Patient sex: M
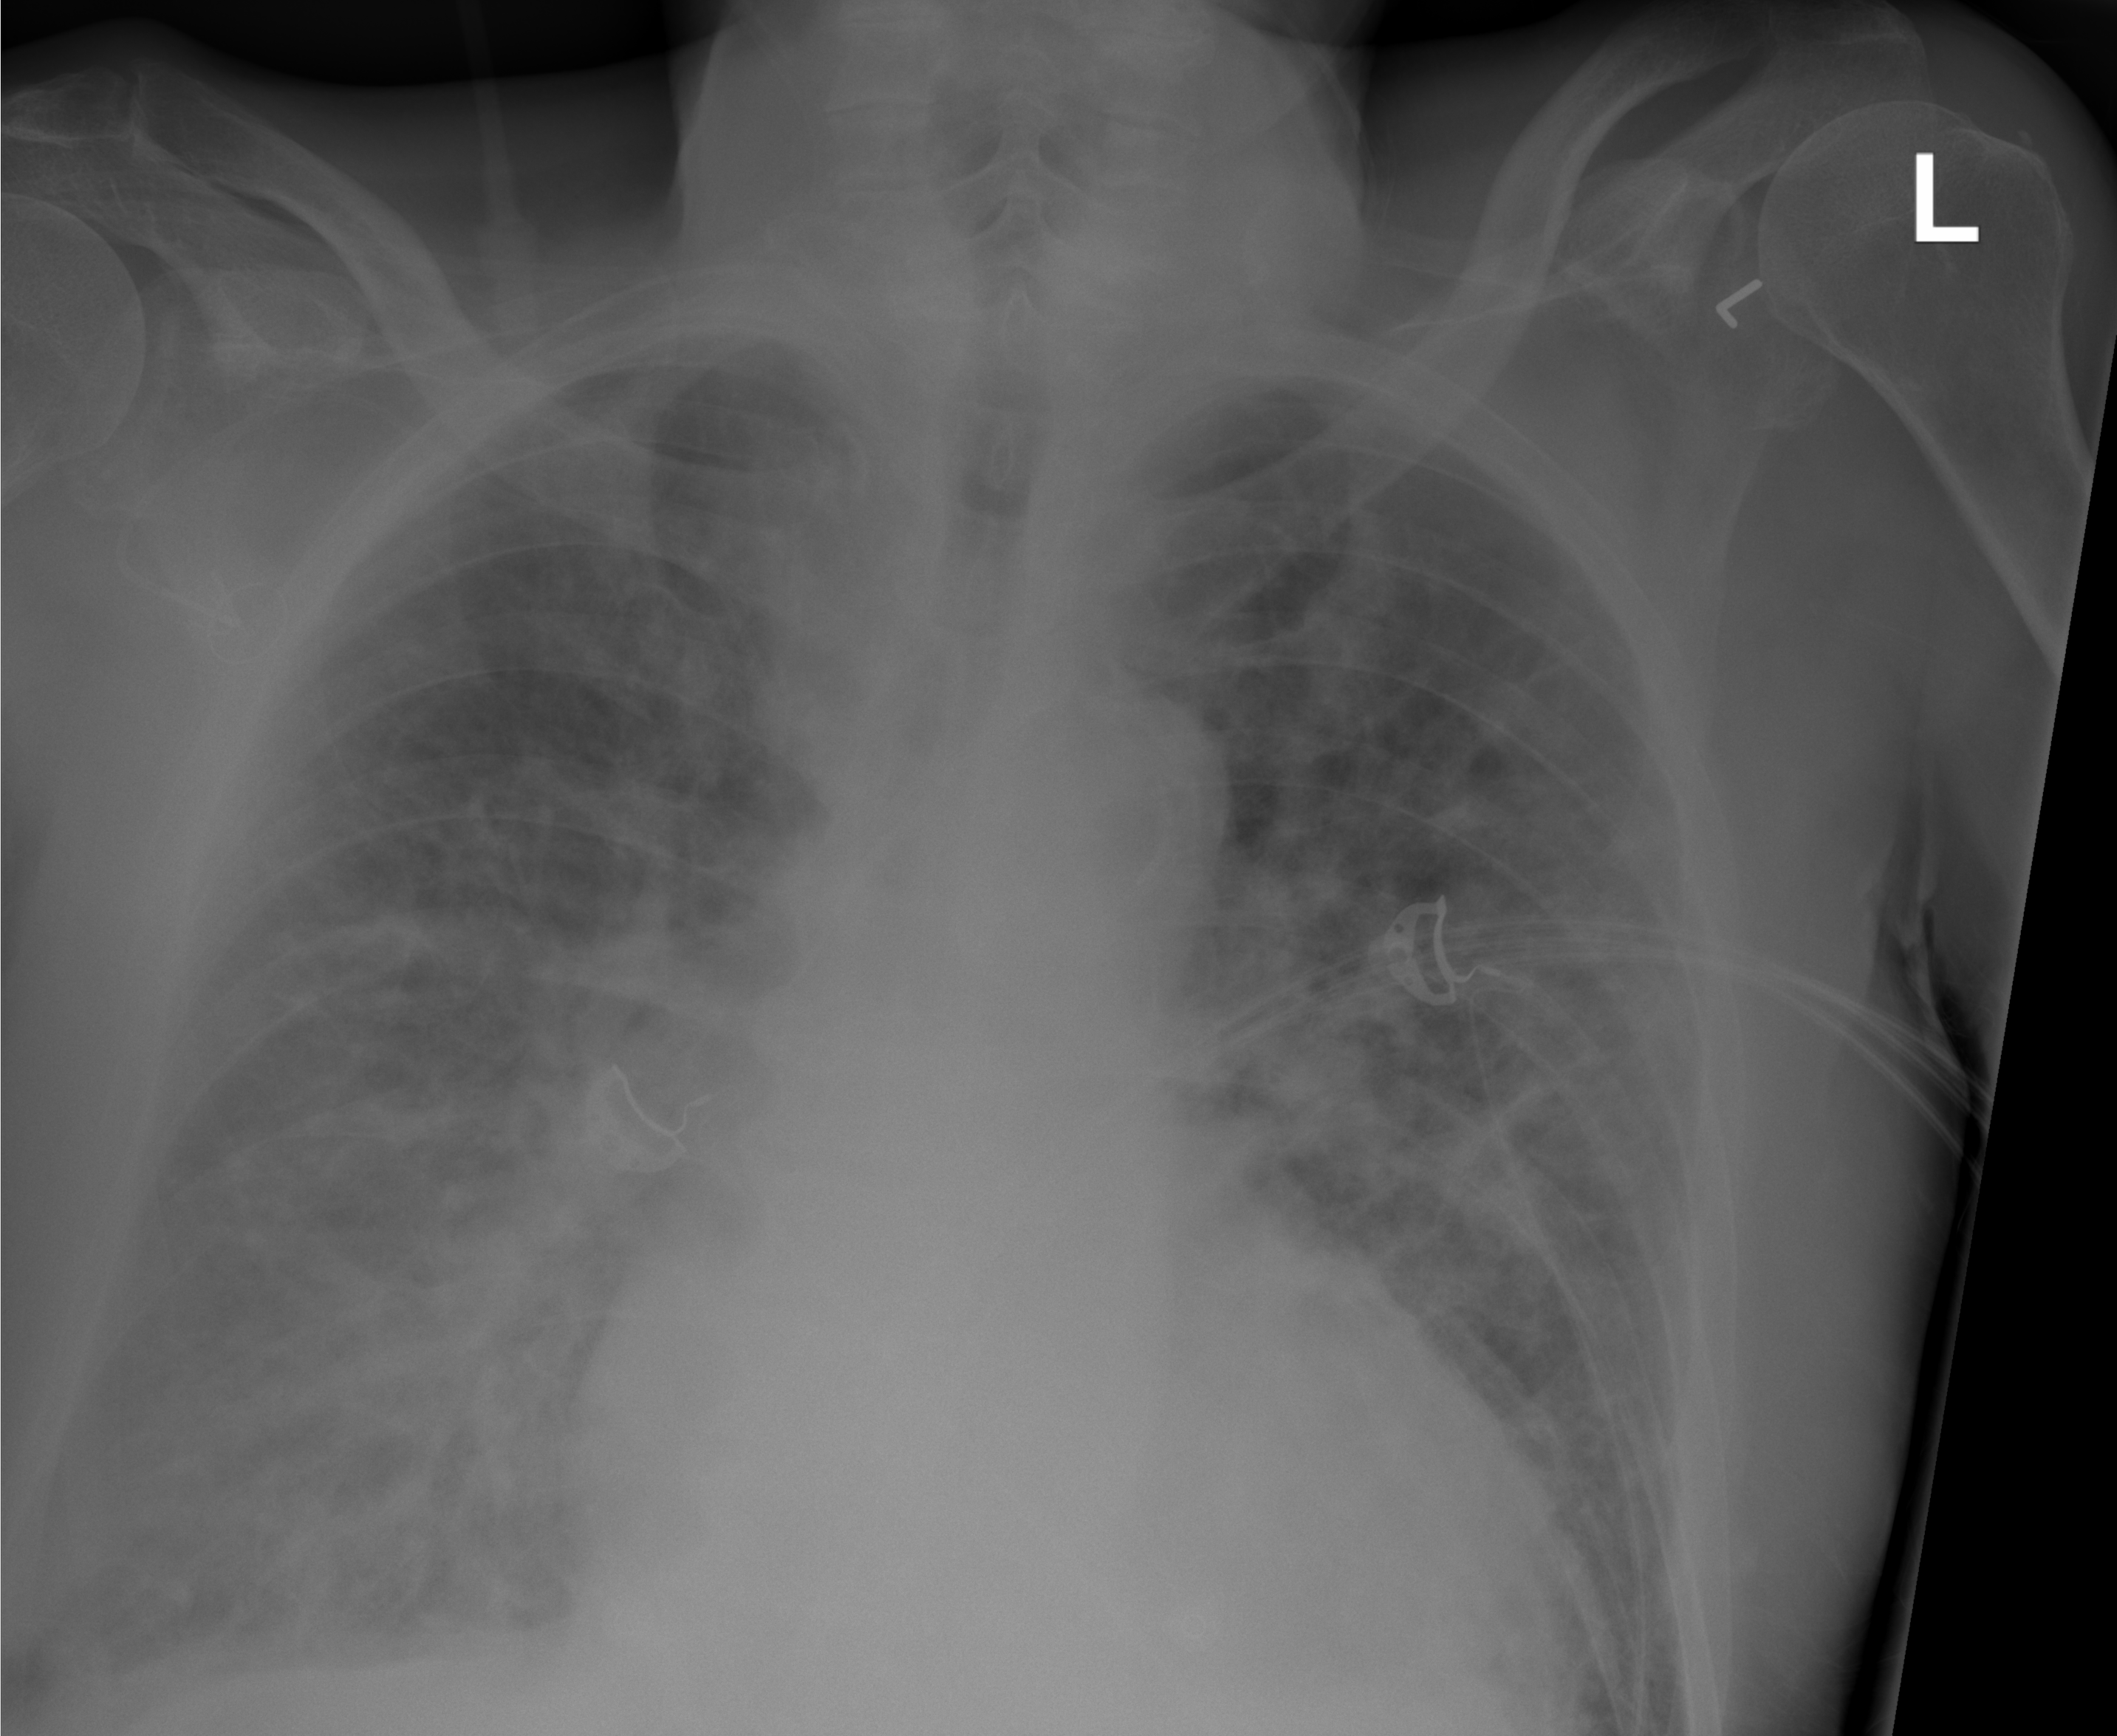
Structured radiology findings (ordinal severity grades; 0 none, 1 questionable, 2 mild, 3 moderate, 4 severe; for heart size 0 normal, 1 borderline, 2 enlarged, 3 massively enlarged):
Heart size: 0
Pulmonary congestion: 3
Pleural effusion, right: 1
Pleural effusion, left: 0
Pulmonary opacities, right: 4
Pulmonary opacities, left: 3
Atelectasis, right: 0
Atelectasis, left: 0